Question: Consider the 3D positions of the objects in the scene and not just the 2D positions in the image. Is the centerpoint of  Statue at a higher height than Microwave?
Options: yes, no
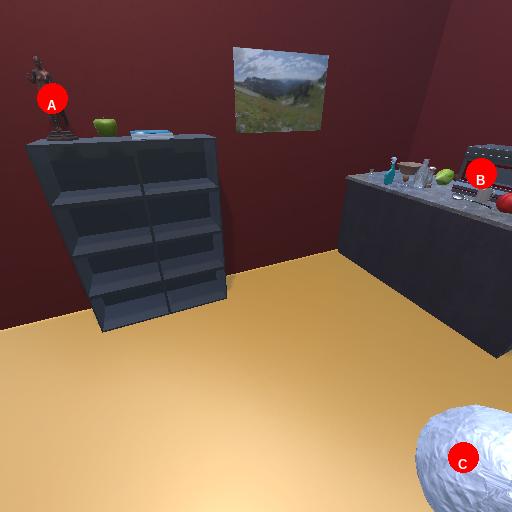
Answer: yes